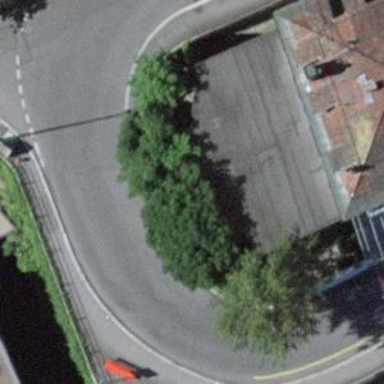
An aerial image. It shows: Kerb serving as barrier.